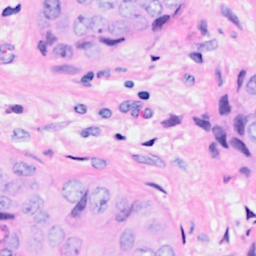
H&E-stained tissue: Breast